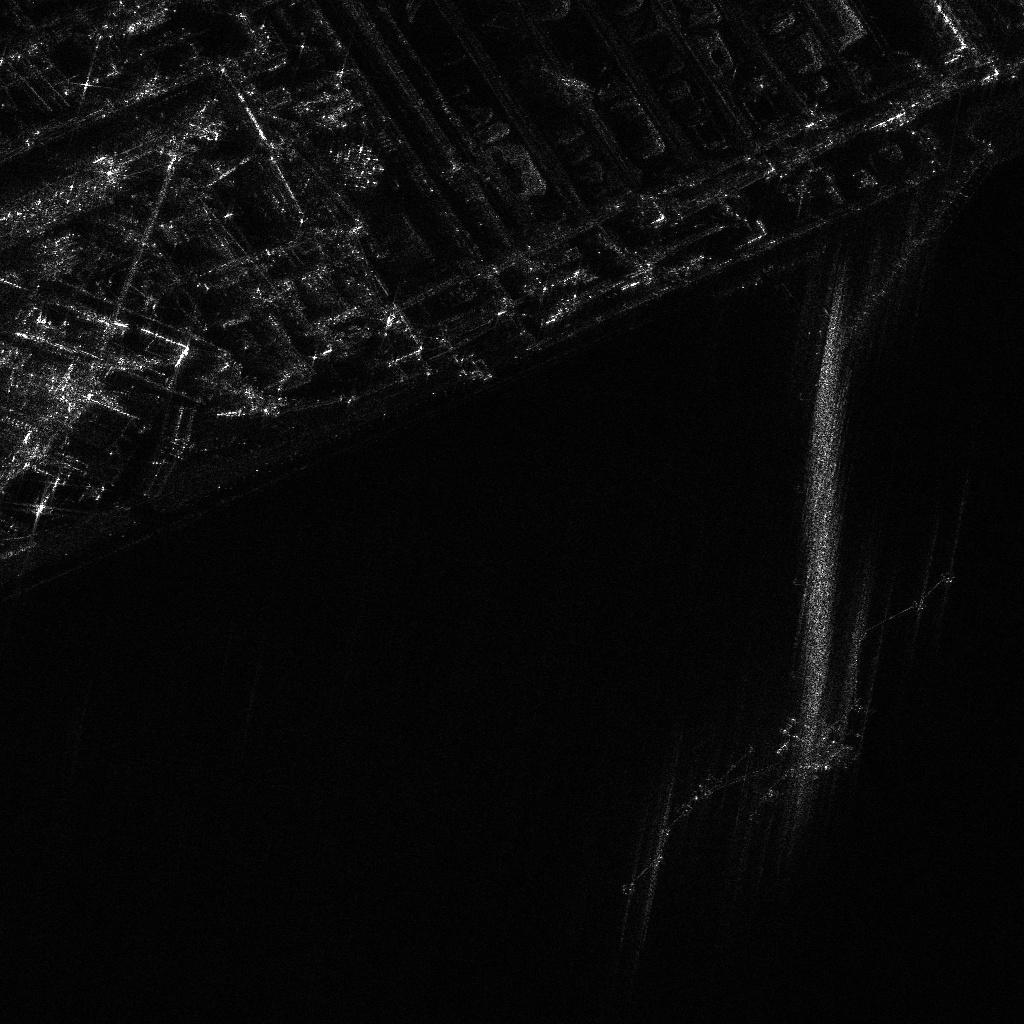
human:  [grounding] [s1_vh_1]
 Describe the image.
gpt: In the satellite image, there is  <ref>1 large container </ref> <box>[[78, 69, 80, 79, 49]]</box> located at bottom right.